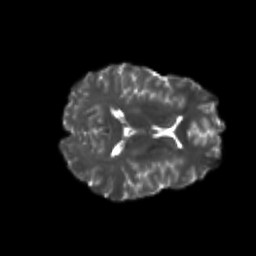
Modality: T2w
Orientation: axial
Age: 26
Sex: female
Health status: healthy
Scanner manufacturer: philips
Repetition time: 7.393 s
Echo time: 0.08599 s